Field crop: tomato
Growth stage: 1
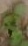
Species: solanum